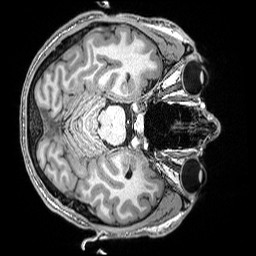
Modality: T1w
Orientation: axial
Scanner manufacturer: siemens
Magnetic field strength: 3 T
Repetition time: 2.5 s
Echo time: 0.00343 s